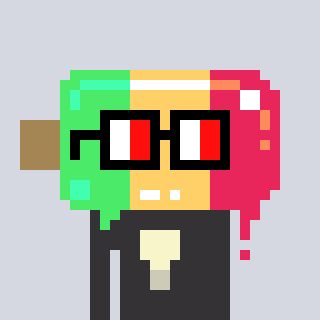
a pixel art character with square glasses with black frames and red eyes, a icepop-shaped head and a grayscale-colored body on a cool background